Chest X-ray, PA view. Patient: 51 years old, sex F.
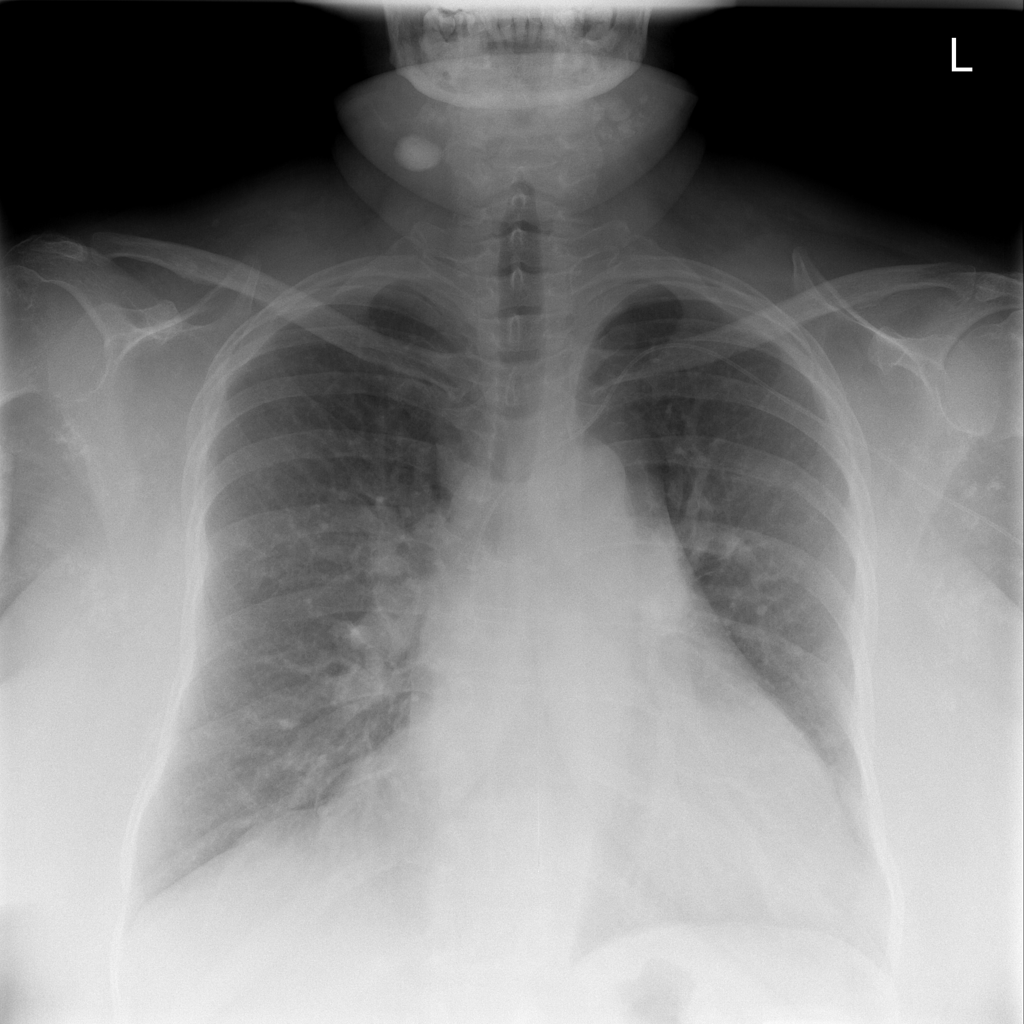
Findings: No Finding